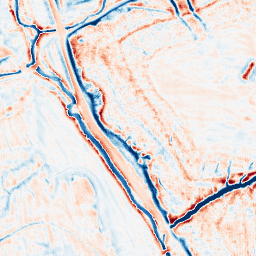
Category: edge_preserving
Decomposition family: bilateral
Decomposition parameters: d: 15
sigma_color: 150
sigma_space: 25
Upsampling method: fft_zeropad
Upsampling parameters: scale: 8
Upsampling scale: 8